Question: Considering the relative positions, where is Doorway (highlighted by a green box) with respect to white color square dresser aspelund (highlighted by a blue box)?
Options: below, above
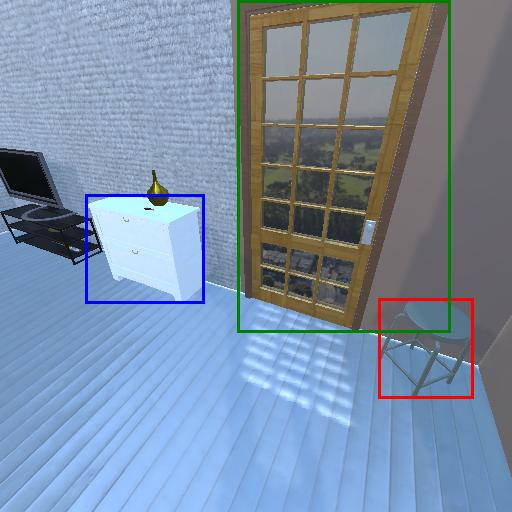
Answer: below